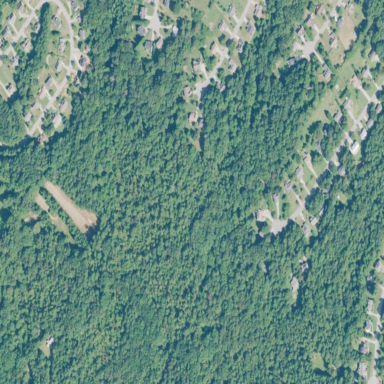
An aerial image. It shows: Beautiful woodland area.